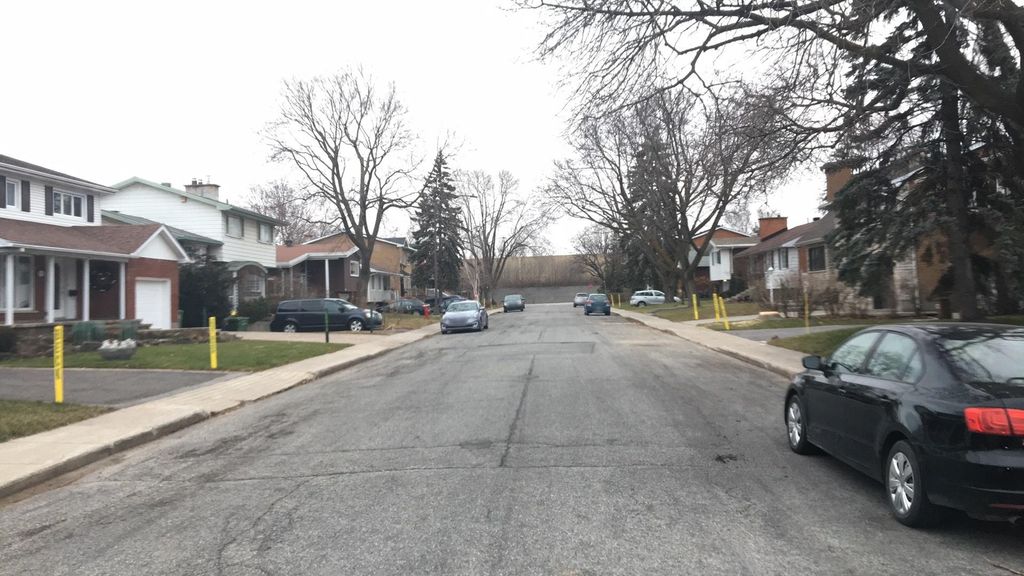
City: montreal